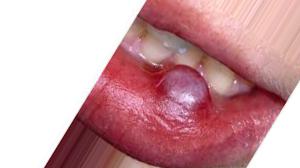
Condition: Mouth Ulcer